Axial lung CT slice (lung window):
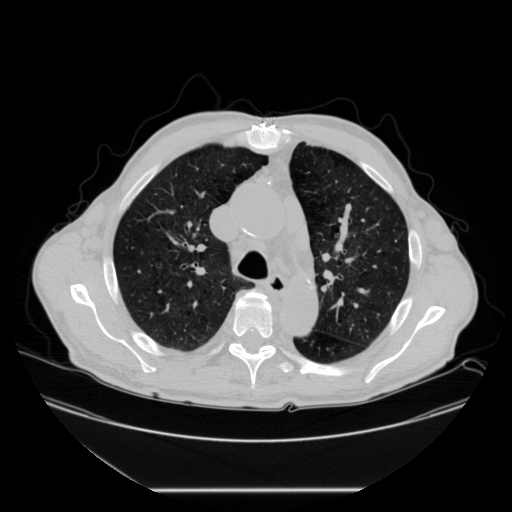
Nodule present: no